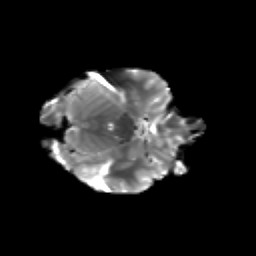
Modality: T2w
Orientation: axial
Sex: female
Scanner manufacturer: siemens
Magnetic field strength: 3 T
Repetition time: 5 s
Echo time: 0.071 s